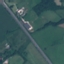
Label: Highway